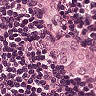
Metastatic tissue present: yes